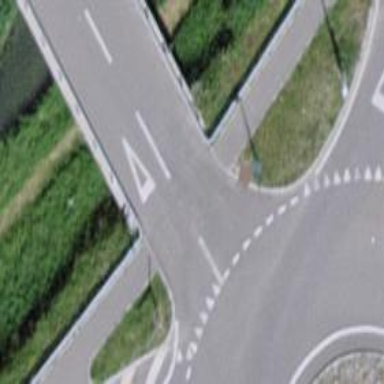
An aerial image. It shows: Path with asphalt surface and crossing.